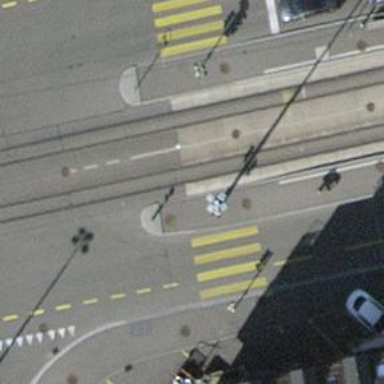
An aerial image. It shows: Zebra crossing controlled by traffic signals with zebra markings.